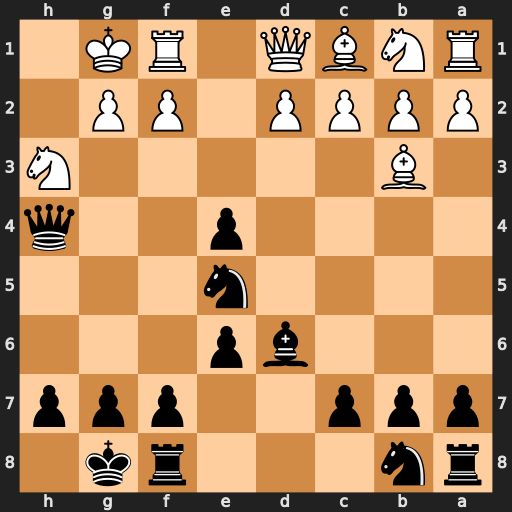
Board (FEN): rn3rk1/ppp2ppp/3bp3/4n3/4p2q/1B5N/PPPP1PP1/RNBQ1RK1
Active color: b
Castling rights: -
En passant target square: -
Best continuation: Nf3+ Kh1 Ng5